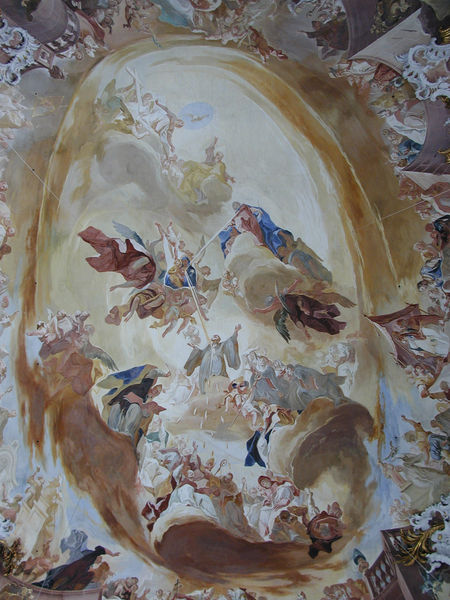
Titel: Deckenfresken der Klosterkiche Zwiefalten
Künstler: Franz Joseph Spiegler
Standort: Reutlingen, Kloster Zwiefalten (EU - D - BW)
Schlagwörter: blau, gemälde, gott, himmel, weiß, wolken, frauen, menschen, bunt, frankreich, malerei, barock, kirche, decke, personen, engel, occer, farbe, figuren, romantik, ornamente, religion, schweben, beten, fresken, deckengemälde, fresko, himmelfahrt, deckenmalerei, apostel, deckenfresko, gemlde, dekenmalerei